Aerial crown-view tile of a tropical tree (Barro Colorado Island, Panama), acquired 20240918:
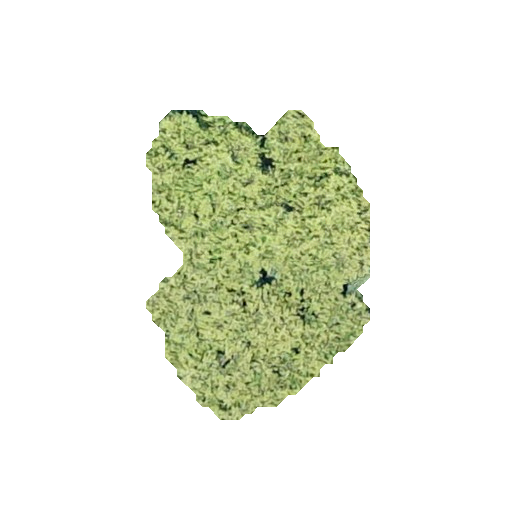
Species: Quararibea stenophylla
GBIF accepted scientific name: Quararibea stenophylla
Crown area: 82.516 m²